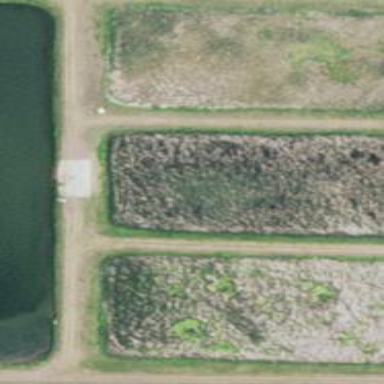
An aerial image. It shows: Reservoir designed for water treatment.